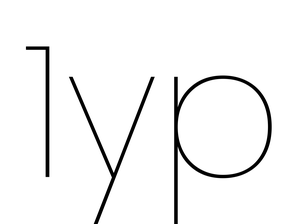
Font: Poppins-Thin